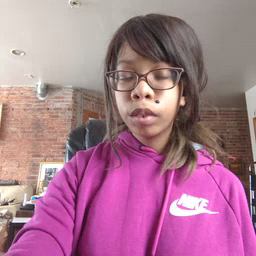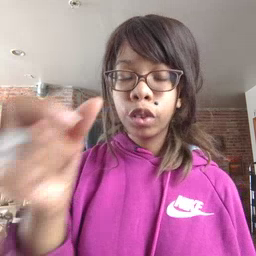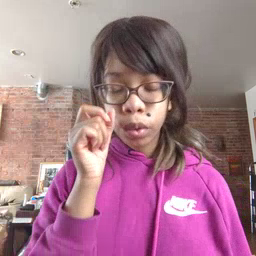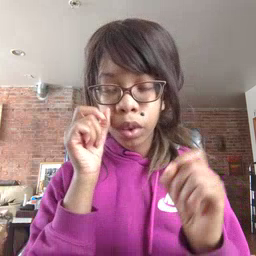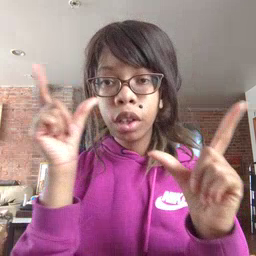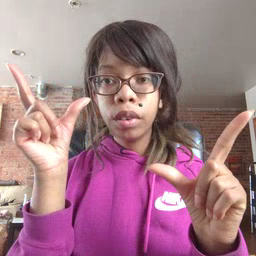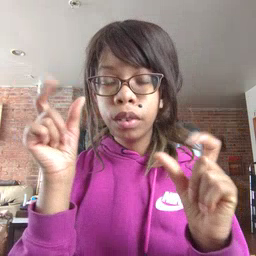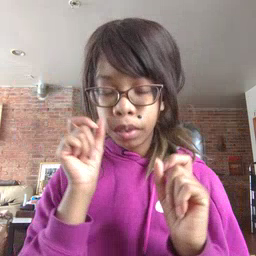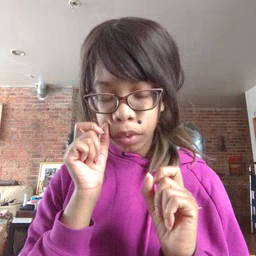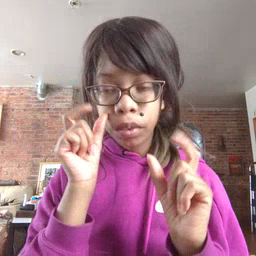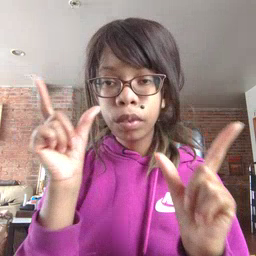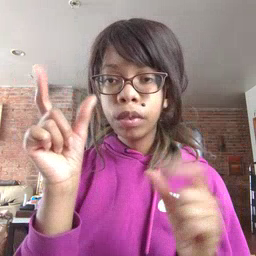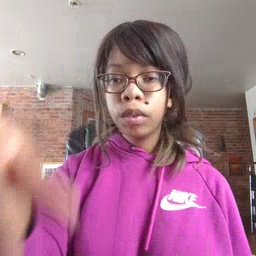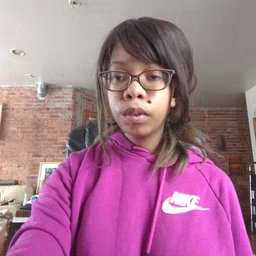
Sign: wake